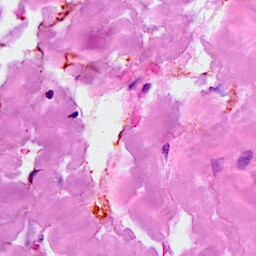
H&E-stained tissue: Breast